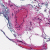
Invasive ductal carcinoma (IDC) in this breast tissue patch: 0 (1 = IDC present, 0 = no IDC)